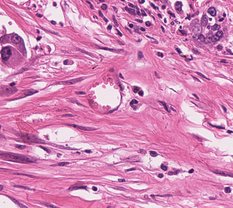
Tumor epithelial tissue: yes
Tumor-associated stroma tissue: yes
Normal tissue: no